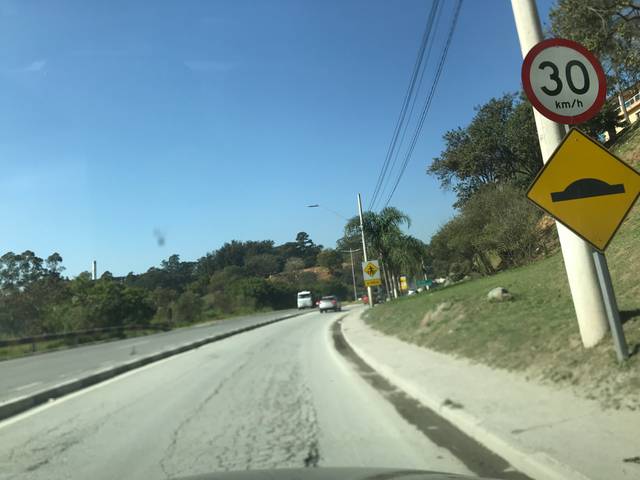
Region: Brazil
Coordinates: -23.468, -46.9